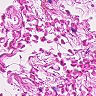
Metastatic tissue present: no